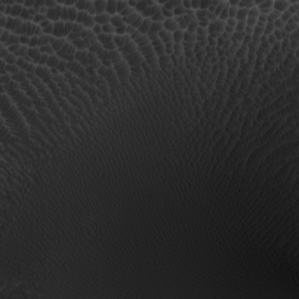
Label: non_frost